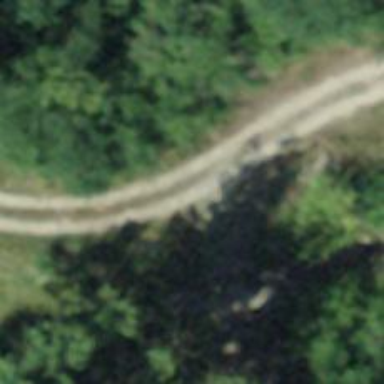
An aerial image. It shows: Unpaved track road.